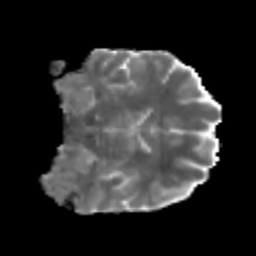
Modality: MD
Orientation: coronal
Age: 42
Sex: male
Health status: healthy
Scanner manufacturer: philips
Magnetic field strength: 3 T
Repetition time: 4.031 s
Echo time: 0.08907 s